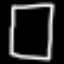
Label: square